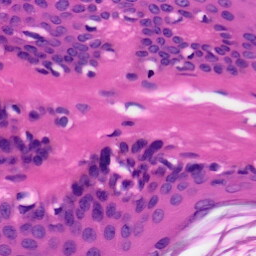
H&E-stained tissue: Skin